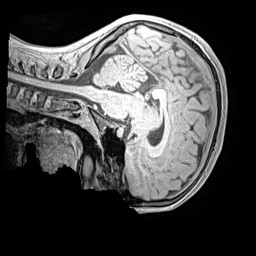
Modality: MP2RAGE
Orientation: sagittal
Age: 13
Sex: male
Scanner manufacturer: siemens
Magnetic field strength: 3 T
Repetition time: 4 s
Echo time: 0.00299 s